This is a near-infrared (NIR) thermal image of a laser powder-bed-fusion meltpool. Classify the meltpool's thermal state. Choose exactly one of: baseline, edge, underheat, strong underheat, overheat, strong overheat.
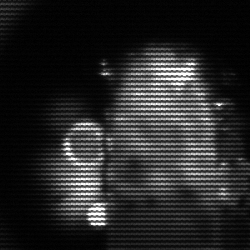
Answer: strong underheat